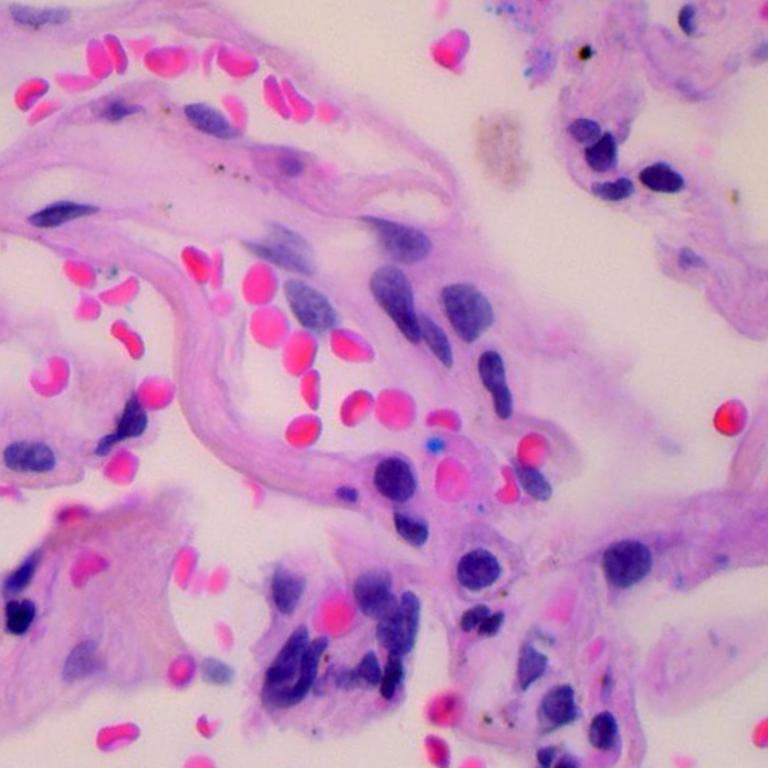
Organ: lung
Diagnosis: benign